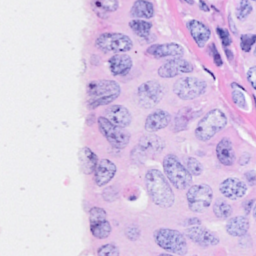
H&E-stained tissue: Breast